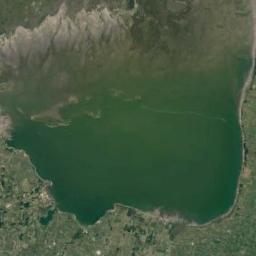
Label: lake